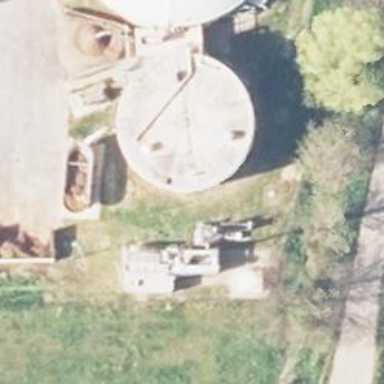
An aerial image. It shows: Storage tank with man-made structure.